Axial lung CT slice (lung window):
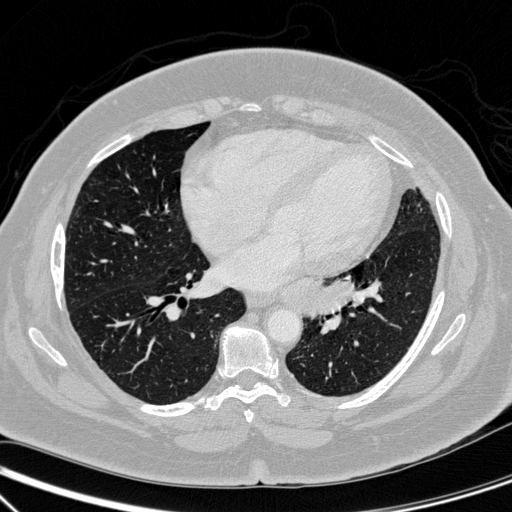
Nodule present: no